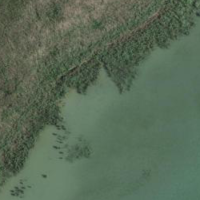
EUNIS habitat code: 14
Species observed at this site:
Corvus corone
Podiceps cristatus
Acrocephalus arundinaceus
Fulica atra
Anas platyrhynchos
Sturnus vulgaris
Calidris alba
Passer domesticus
Sylvia atricapilla
Carduelis carduelis
Chlidonias niger
Chroicocephalus ridibundus
Turdus merula
Phalacrocorax carbo
Larus michahellis
Cygnus olor
Cuculus canorus
Hirundo rustica
Milvus migrans
Mergus merganser
Tringa totanus
Sterna hirundo
Milvus milvus
Motacilla alba
Acrocephalus scirpaceus